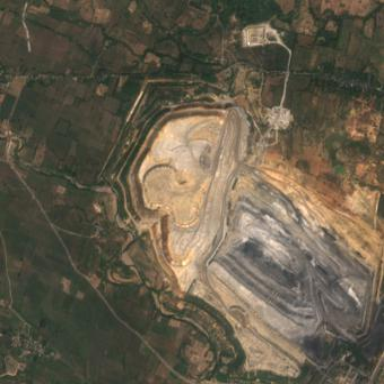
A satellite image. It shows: Spoil heap created by human activity.